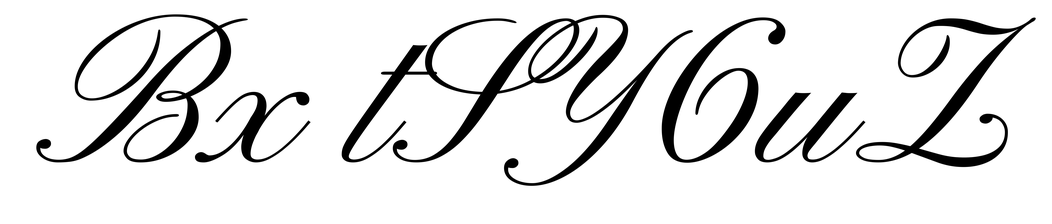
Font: PinyonScript-Regular